Interaction volume radius: 5 \u00c5
Interaction volume height: 10 \u00c5
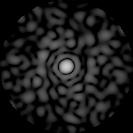
Disorder parameter: 0.8801